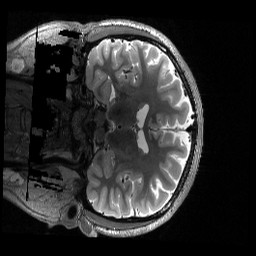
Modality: T2w
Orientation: coronal
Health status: healthy
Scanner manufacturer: siemens
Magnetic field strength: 3 T
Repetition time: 3.2 s
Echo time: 0.563 s